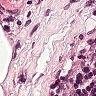
Metastatic tissue present: no